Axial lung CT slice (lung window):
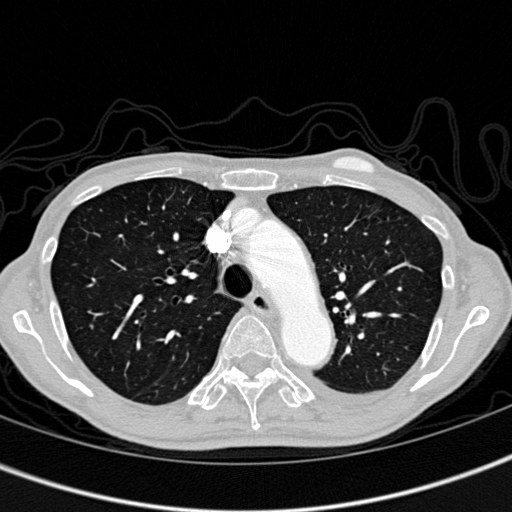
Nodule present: no